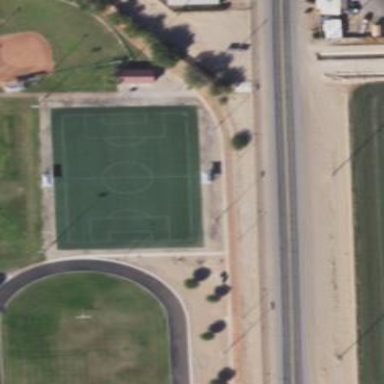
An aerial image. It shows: Soccer pitch for leisure land activities.